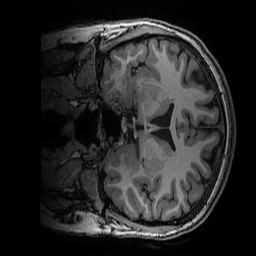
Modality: T1w
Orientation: coronal
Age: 26
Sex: female
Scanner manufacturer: ge
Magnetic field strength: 3 T
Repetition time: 0.007 s
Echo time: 0.00342 s